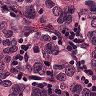
Metastatic tissue present: yes